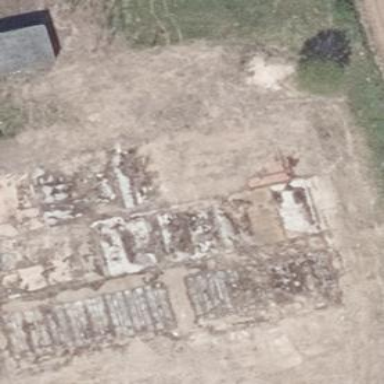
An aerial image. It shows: Ruins of building.